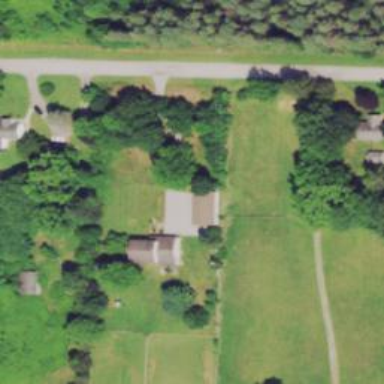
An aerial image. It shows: Driveway leading to service road.